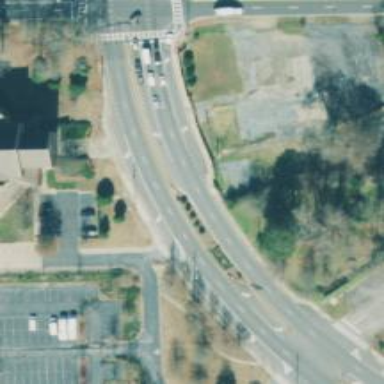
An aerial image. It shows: Secondary link road with asphalt surface.